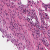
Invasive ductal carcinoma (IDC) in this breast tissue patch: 0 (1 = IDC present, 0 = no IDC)